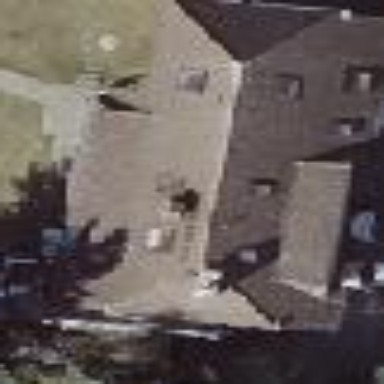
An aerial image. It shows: Hotel building with half-hipped roof shape.